Question: I have generated a simple plot in R that shows the correlation coefficients for a set of data. Currently, the legend colorbar on the right side of the plot is a fraction of the entire plot size.
I would like the legend colorbar to be same height as the plot. I thought that I could use the 'legend.key.height' to do this, but I have found that is not the case. I investigated the 'grid' package 'unit' function and found that there were some normalized units in there but when I tried them ('unit(1, "npc")'), the colorbar was way too tall and went off the page.
How can I make the legend the same height as the plot itself?
A full self contained example is below:
'''
library(ggplot2)
corrs <- structure(list(Var1 = structure(c(1L, 2L, 3L, 1L, 2L, 3L, 1L, 2L, 3L), levels = c("Var1", "Var2", "Var3"), class = "factor"), Var2 = structure(c(1L, 1L, 1L, 2L, 2L, 2L, 3L, 3L, 3L), levels = c("Var1", "Var2", "Var3"), class = "factor"), value = c(1, -0.11814395012334, -0.91732952510938, -0.969618394505233, 1, -0.00122085912153125, -0.191116513684392, -0.0373711776919663, 1)), class = "data.frame", row.names = c(NA, -9L))
ggplot(corrs, aes(x = Var1, y = Var2, fill = value)) +
geom_tile() +
theme(
panel.border = element_blank(),
axis.text.x = element_text(angle = 90, vjust = 0.5, hjust = 1),
aspect.ratio = 1,
legend.position = "right",
legend.key.height = unit(1, "inch")
)
'''

<URL>
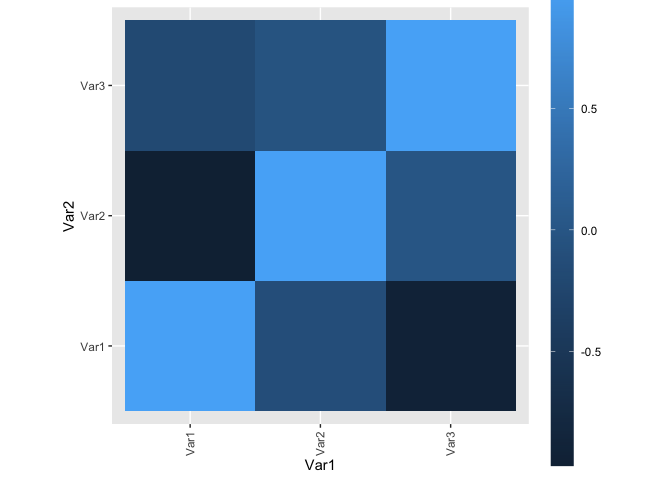
Answer: It seems quite tricky, the closest I got was this,
'''
## panel height is 1null, so we work it out by subtracting the other heights from 1npc
## and 1line for the default plot margins
panel_height <- unit(1,"npc") - sum(ggplotGrob(plot)[["heights"]][-3]) - unit(1,"line")
plot + guides(fill= guide_colorbar(barheight=panel_height))
'''
unfortunately the vertical justification is a bit off.